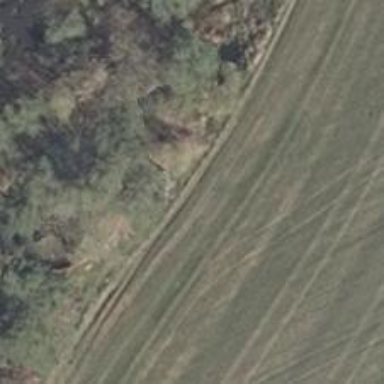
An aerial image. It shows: Hunting stand.